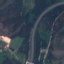
Land use / land cover class: Highway